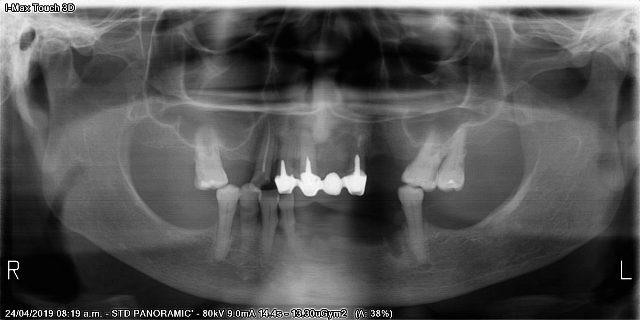
adult